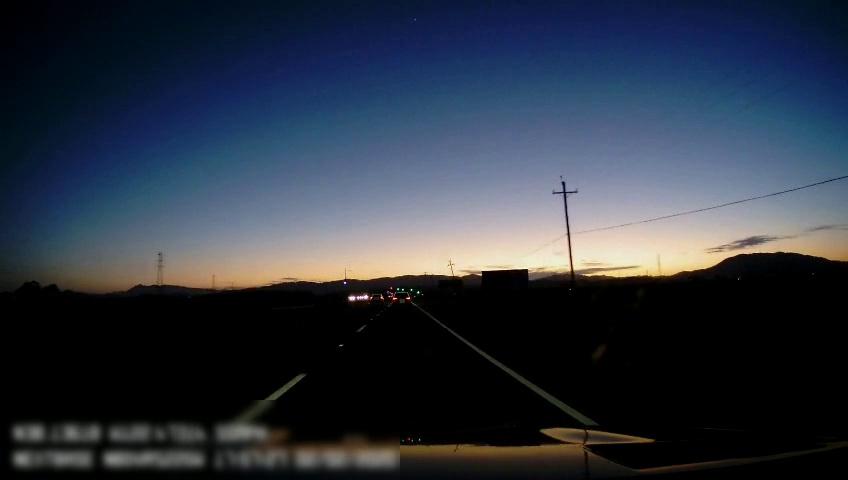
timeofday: Dusk/Dawn/Twilight
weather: Sunny
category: Drivable Space
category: Vehicles | SUV
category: Vehicles | SUV
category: Lanes | Current Lane
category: Lanes | Current Lane